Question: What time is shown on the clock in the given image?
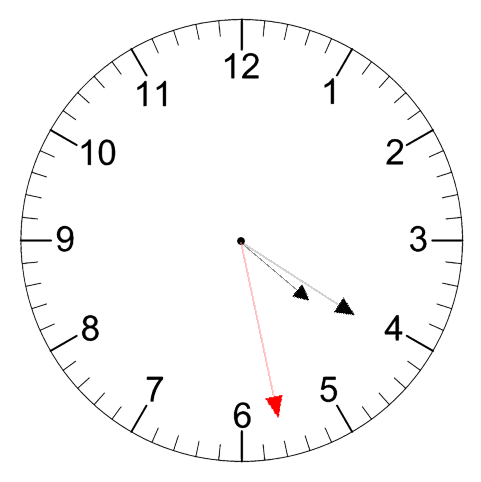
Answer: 04:20:28